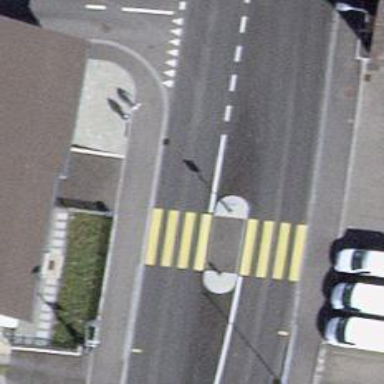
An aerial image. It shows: Zebra crossing with crossing island.